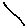
Label: line